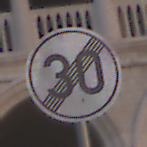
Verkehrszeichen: EndeGeschwindigkeit30
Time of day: SunriseSunset
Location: Outdoor (Urban)
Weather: Clear
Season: NotSpecified
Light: Natural